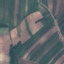
Land use / land cover: PermanentCrop